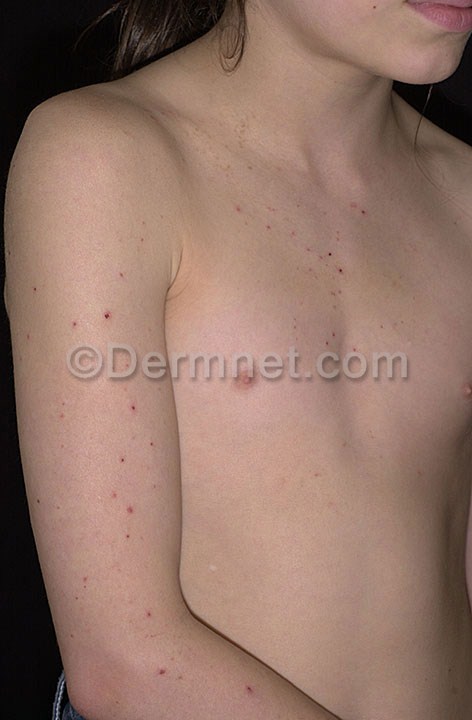
Disease: Psoriasis pictures Lichen Planus and related diseases